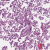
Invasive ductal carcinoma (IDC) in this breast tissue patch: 1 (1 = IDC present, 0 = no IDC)